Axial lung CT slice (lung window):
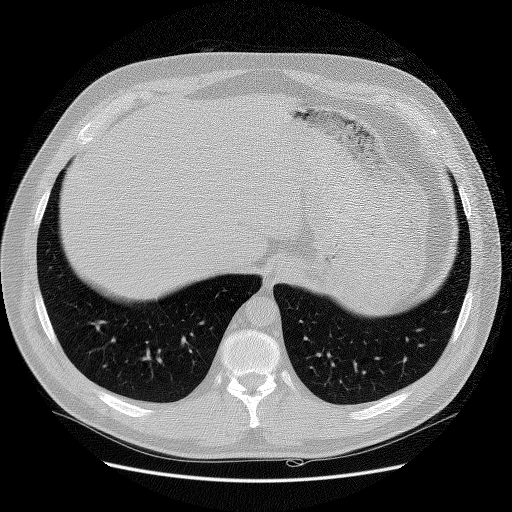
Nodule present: no